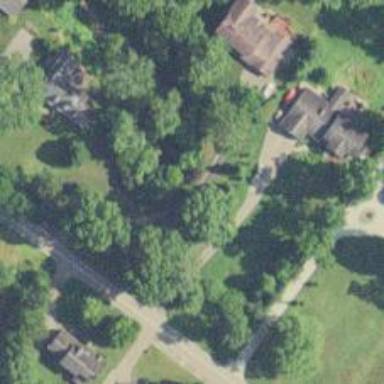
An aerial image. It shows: Driveway leading to service road.